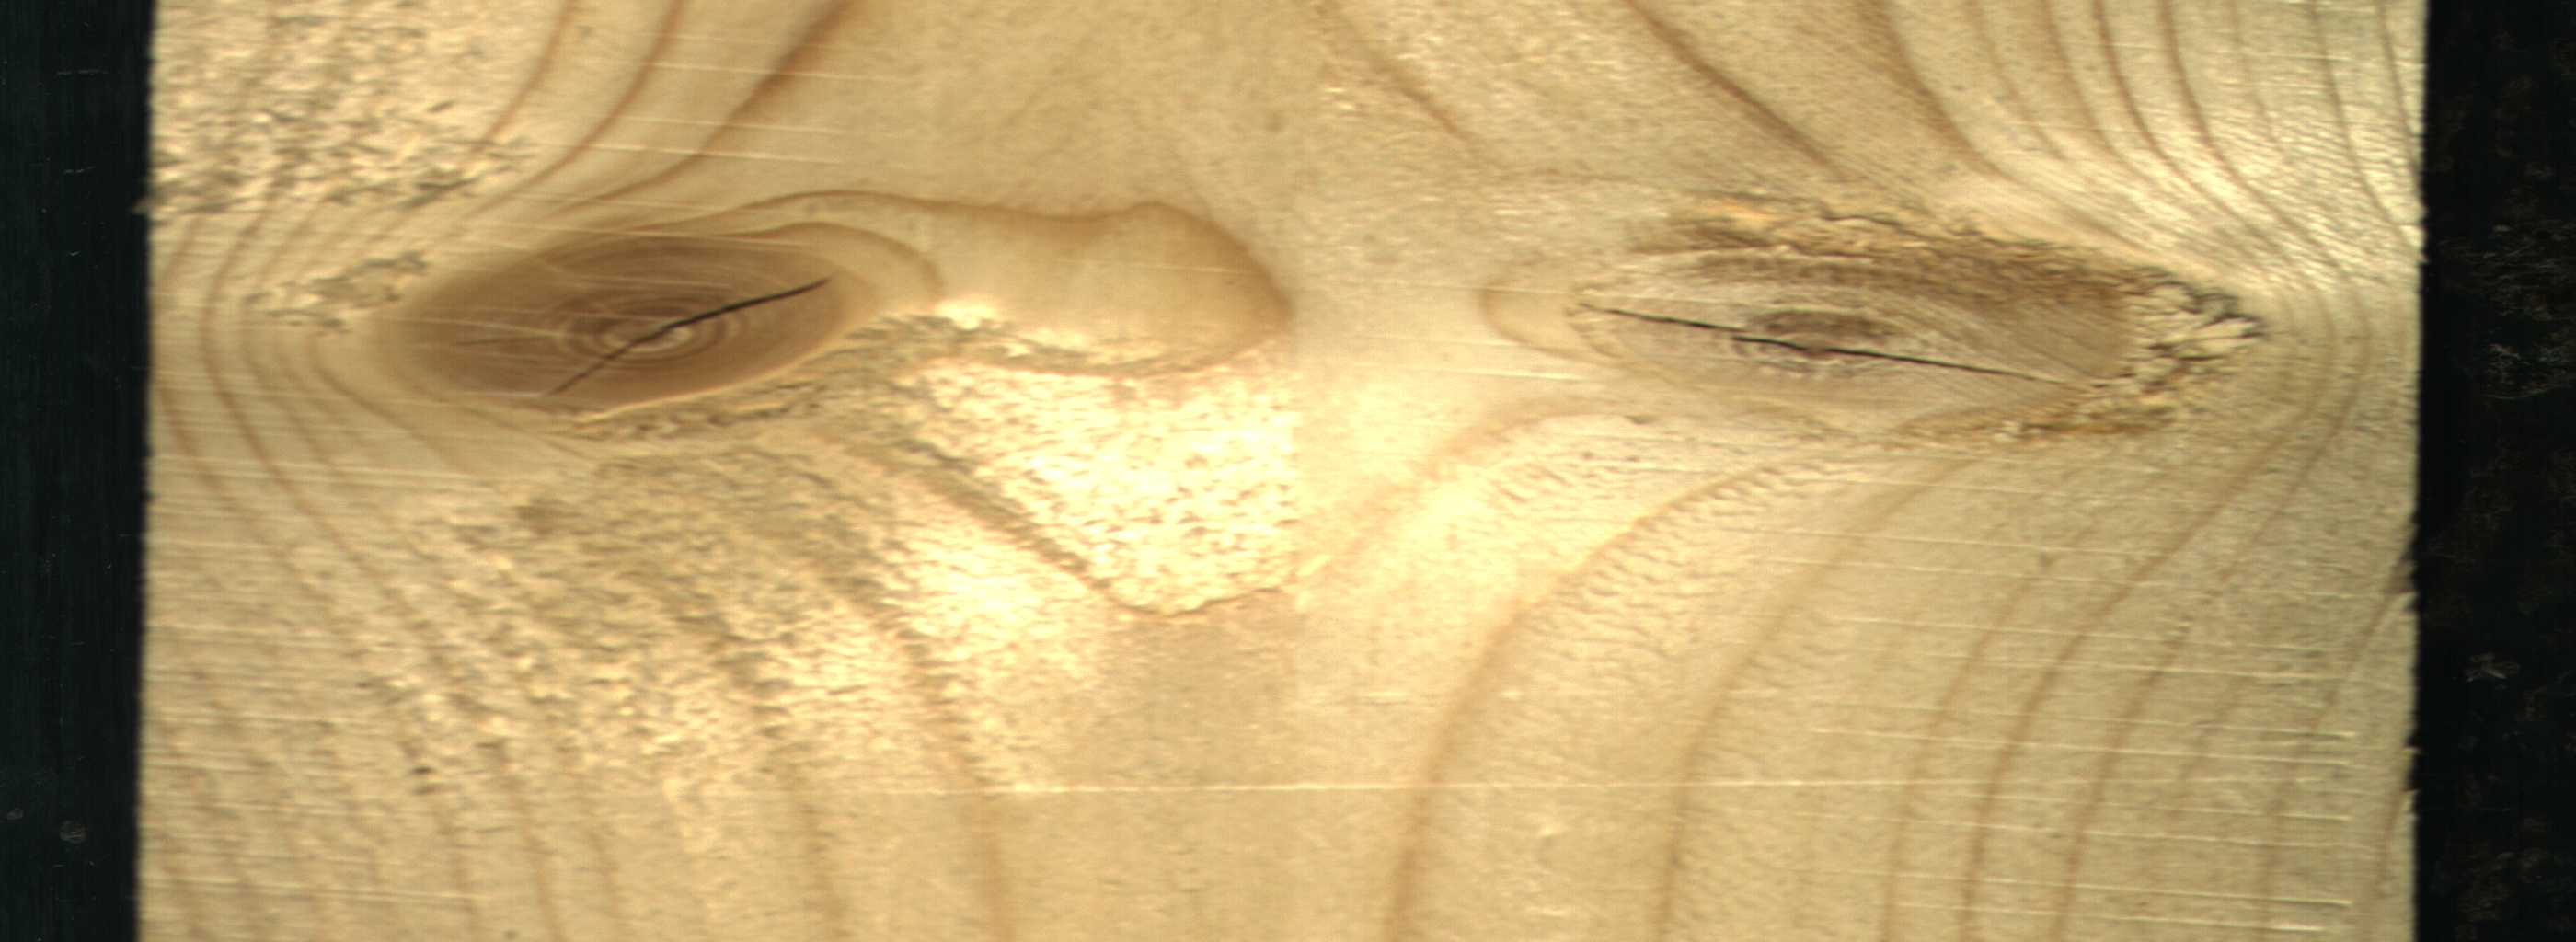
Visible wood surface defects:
knot_with_crack
knot_with_crack